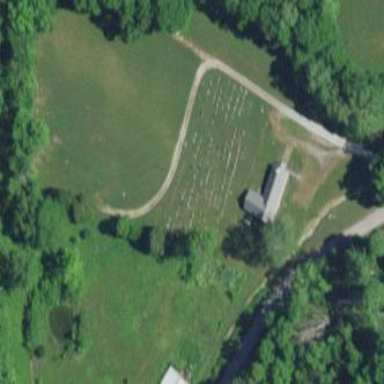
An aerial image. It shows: Grave yard.